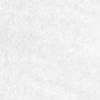
Label: no_change